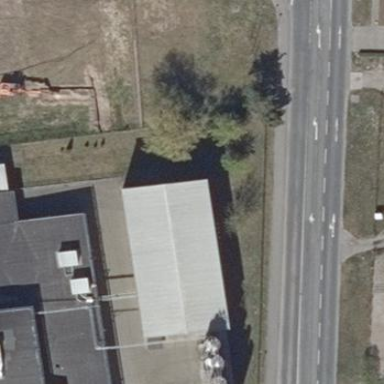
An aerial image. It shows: Part of building is shown in the image.